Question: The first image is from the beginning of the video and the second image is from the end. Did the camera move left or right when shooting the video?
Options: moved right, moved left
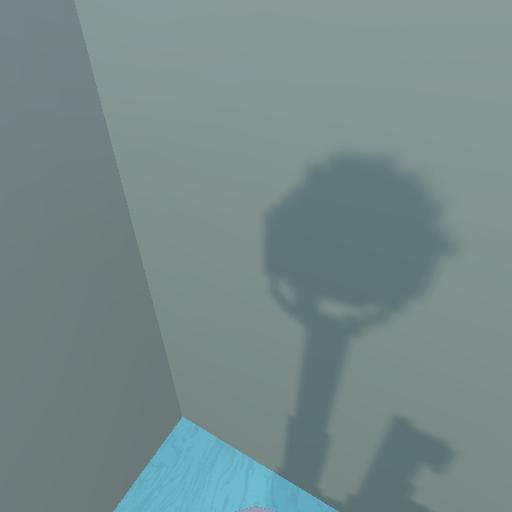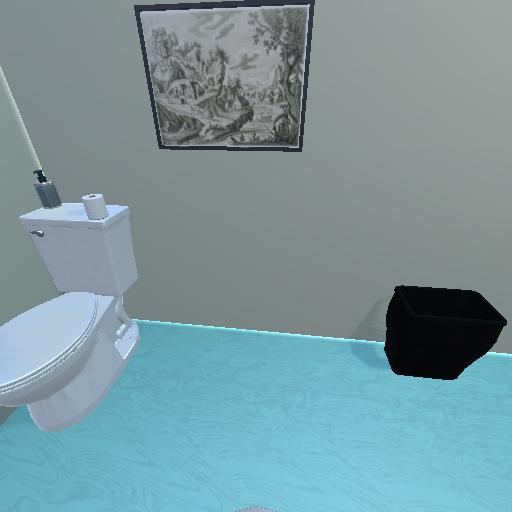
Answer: moved right